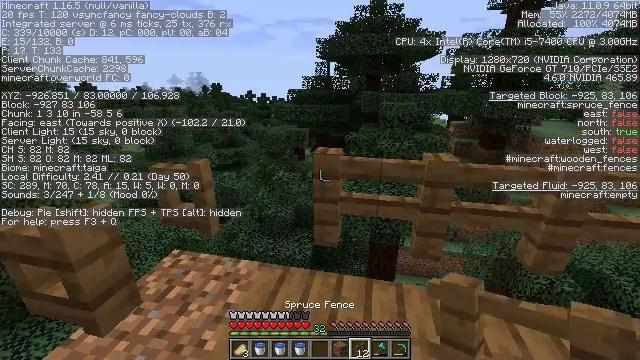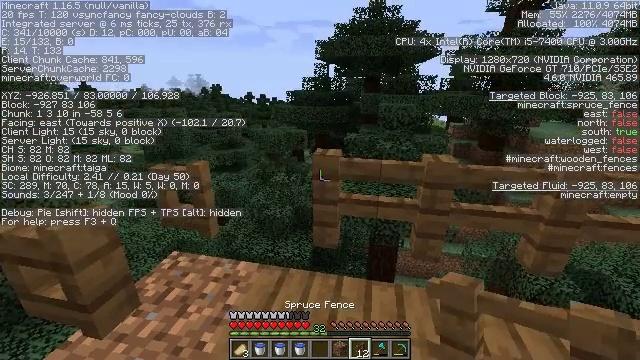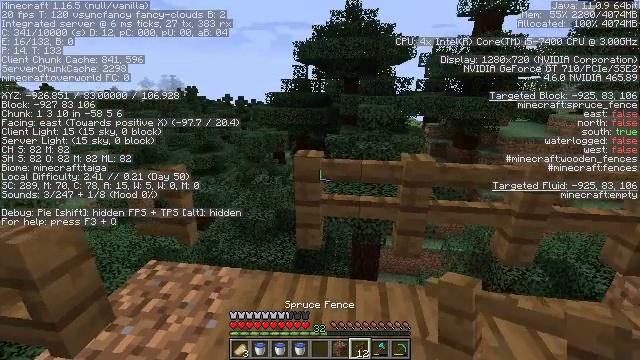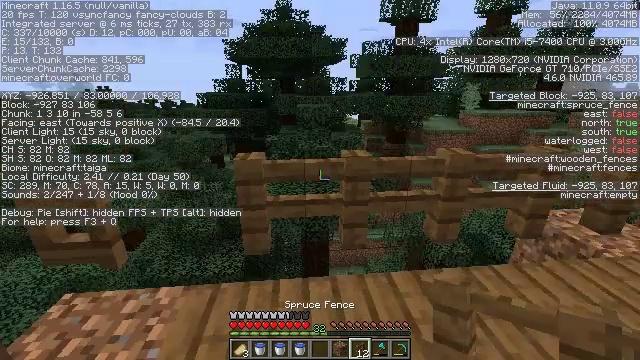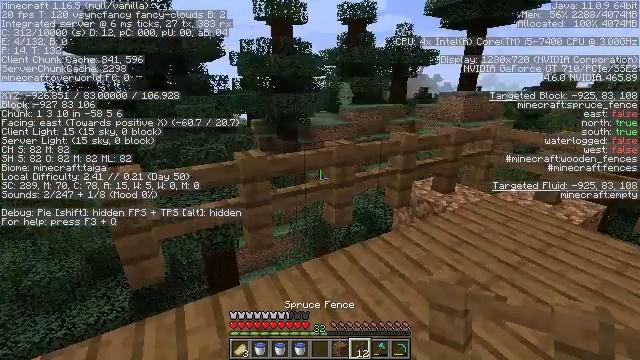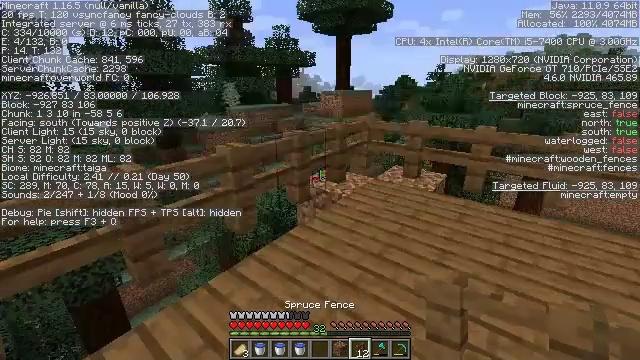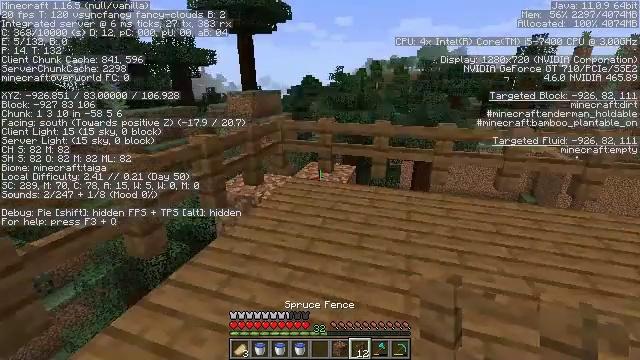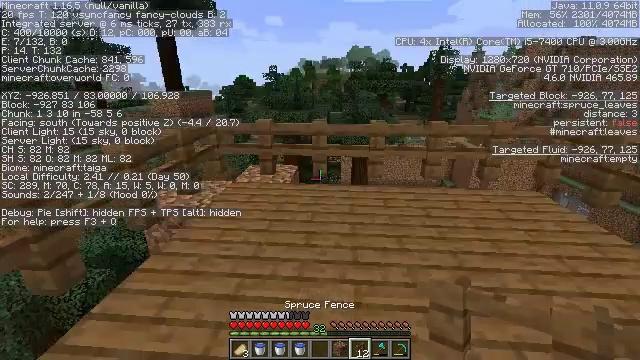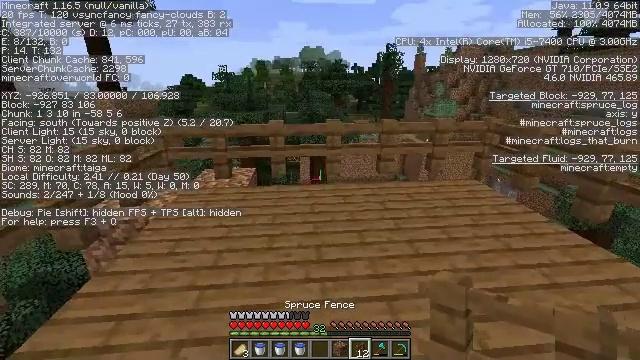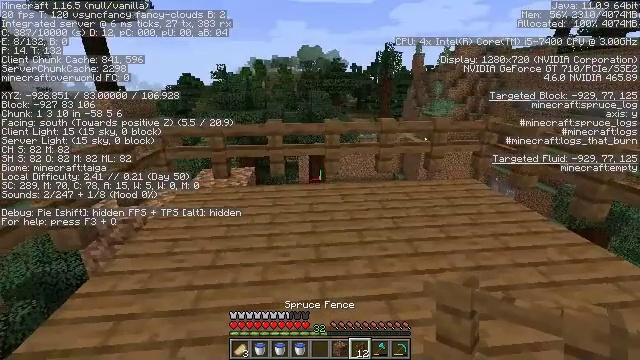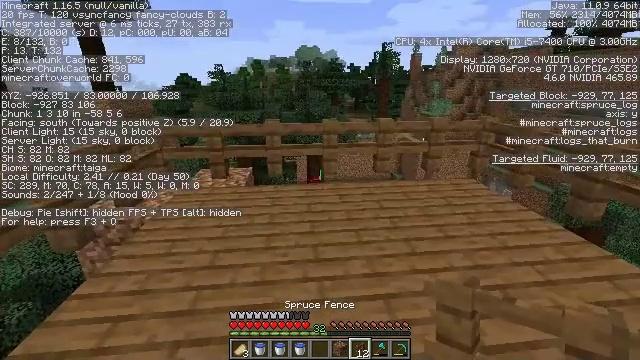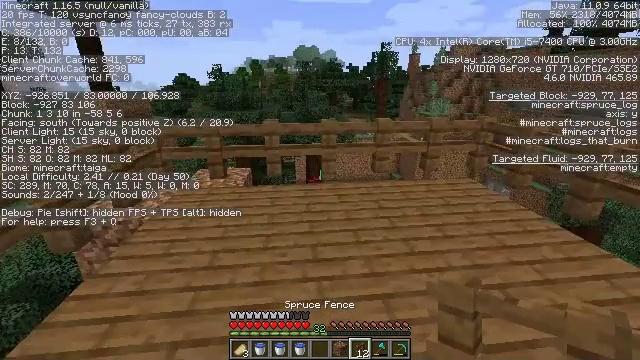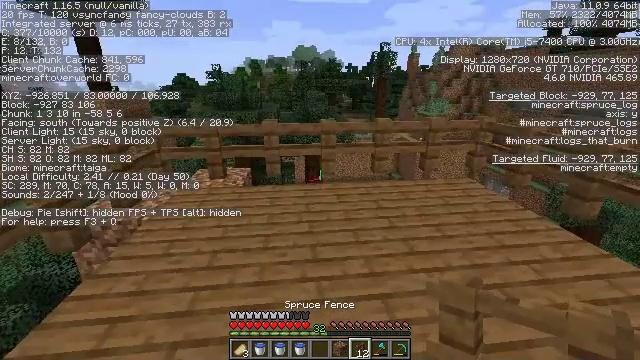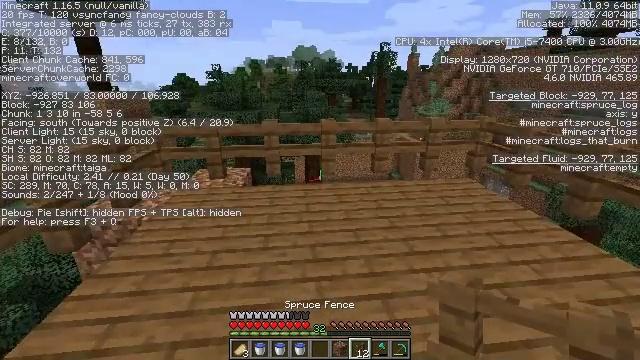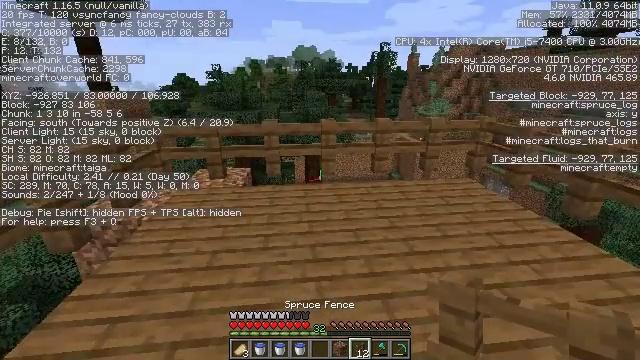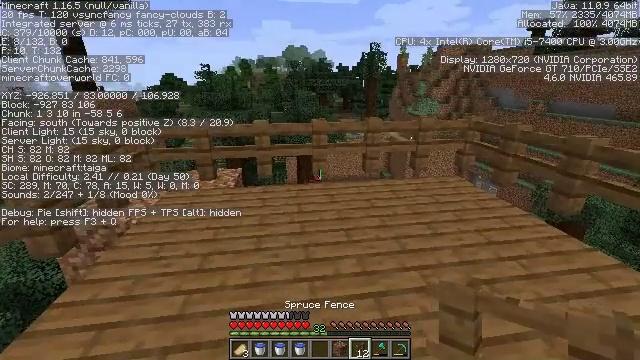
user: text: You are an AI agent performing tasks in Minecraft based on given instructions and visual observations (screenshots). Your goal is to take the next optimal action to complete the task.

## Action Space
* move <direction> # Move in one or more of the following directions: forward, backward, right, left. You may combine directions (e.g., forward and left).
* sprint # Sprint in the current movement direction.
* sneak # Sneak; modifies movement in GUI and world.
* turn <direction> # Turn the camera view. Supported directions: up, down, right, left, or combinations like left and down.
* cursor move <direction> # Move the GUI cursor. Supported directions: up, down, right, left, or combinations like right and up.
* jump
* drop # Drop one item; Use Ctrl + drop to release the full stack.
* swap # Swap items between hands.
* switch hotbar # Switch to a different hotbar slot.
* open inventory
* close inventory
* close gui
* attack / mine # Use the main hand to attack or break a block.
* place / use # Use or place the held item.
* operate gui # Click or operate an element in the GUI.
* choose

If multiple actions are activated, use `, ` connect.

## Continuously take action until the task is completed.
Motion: motion action
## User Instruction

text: Reclaim the spruce fence for reuse.
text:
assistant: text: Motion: no_op
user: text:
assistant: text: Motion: turn right
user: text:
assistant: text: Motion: turn right
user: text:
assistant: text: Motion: turn right
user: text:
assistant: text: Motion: turn right
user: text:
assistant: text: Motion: turn right
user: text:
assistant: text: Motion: turn right
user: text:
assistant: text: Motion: turn right
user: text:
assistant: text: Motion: no_op
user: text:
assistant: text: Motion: no_op
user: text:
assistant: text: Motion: no_op
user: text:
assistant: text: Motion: no_op
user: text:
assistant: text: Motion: no_op
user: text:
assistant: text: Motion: no_op
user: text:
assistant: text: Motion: turn right
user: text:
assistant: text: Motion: turn right and up
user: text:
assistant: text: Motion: turn up
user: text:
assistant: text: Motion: no_op
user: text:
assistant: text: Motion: no_op
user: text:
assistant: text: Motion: no_op
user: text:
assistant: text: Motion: no_op
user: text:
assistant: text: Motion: no_op
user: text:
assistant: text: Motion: no_op
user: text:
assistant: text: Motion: no_op
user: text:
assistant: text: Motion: no_op
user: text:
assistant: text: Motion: no_op
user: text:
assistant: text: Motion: no_op
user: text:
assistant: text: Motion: no_op
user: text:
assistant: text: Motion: no_op
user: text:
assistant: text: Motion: no_op